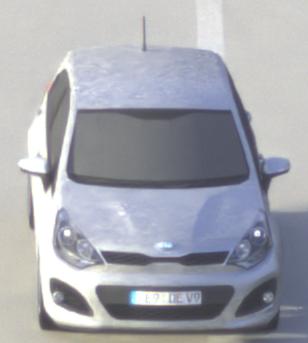
Make: KIA
Model: Rio 1.2
Detailed model: Rio (UB)
Model produced from: 2011/09
Model produced until: 2015/01
Doors: 3
Color: white
Road condition: dry road
Daytime: morning or afternoon
Contrast: medium contrast